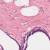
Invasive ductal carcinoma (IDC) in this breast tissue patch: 0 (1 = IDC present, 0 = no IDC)